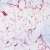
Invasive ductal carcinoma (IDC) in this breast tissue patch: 0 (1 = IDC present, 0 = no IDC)